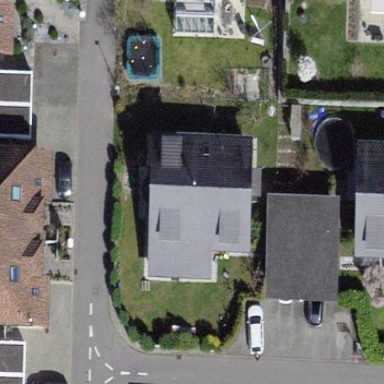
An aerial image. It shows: Residential building.